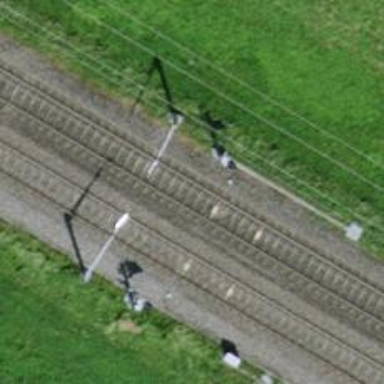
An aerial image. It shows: Single railway track with electrified contact line.